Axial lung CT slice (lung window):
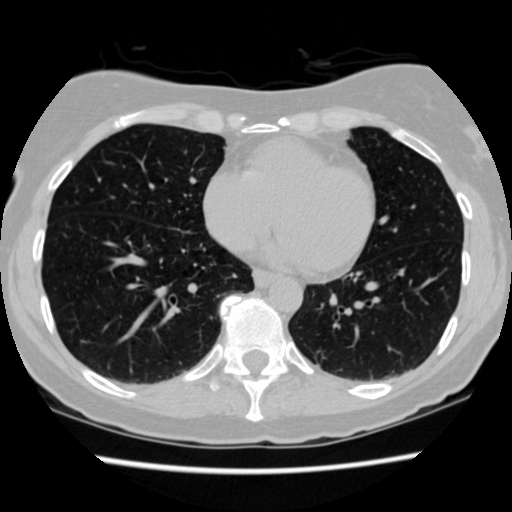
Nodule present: no